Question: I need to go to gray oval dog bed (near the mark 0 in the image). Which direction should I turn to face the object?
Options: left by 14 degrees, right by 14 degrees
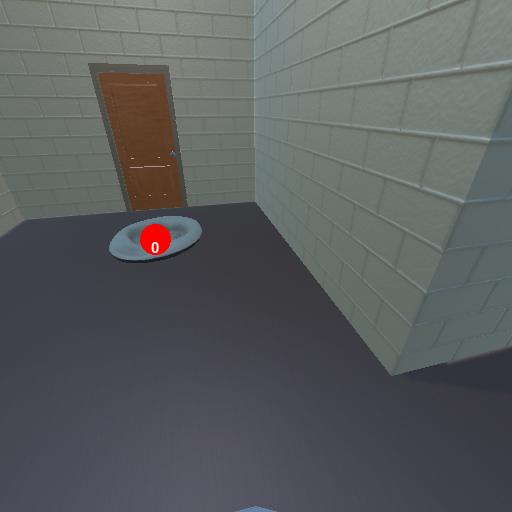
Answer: left by 14 degrees